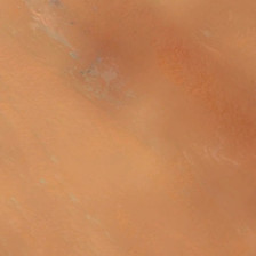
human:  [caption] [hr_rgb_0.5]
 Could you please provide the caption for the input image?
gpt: There are some rocks in the Red Desert.

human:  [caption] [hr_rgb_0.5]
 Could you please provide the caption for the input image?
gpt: There are some rocks in the red desert.

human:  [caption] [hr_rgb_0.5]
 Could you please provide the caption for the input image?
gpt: there is a shadow of red pattern with vague edge on the desert .

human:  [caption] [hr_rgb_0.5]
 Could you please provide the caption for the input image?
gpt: we can see a beautiful flat yellow desert in the scene .

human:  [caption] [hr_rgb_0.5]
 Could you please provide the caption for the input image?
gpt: there is a shadow of red pattern with vague edge on the desert .